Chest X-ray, AP view. Patient: 39 years old, sex F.
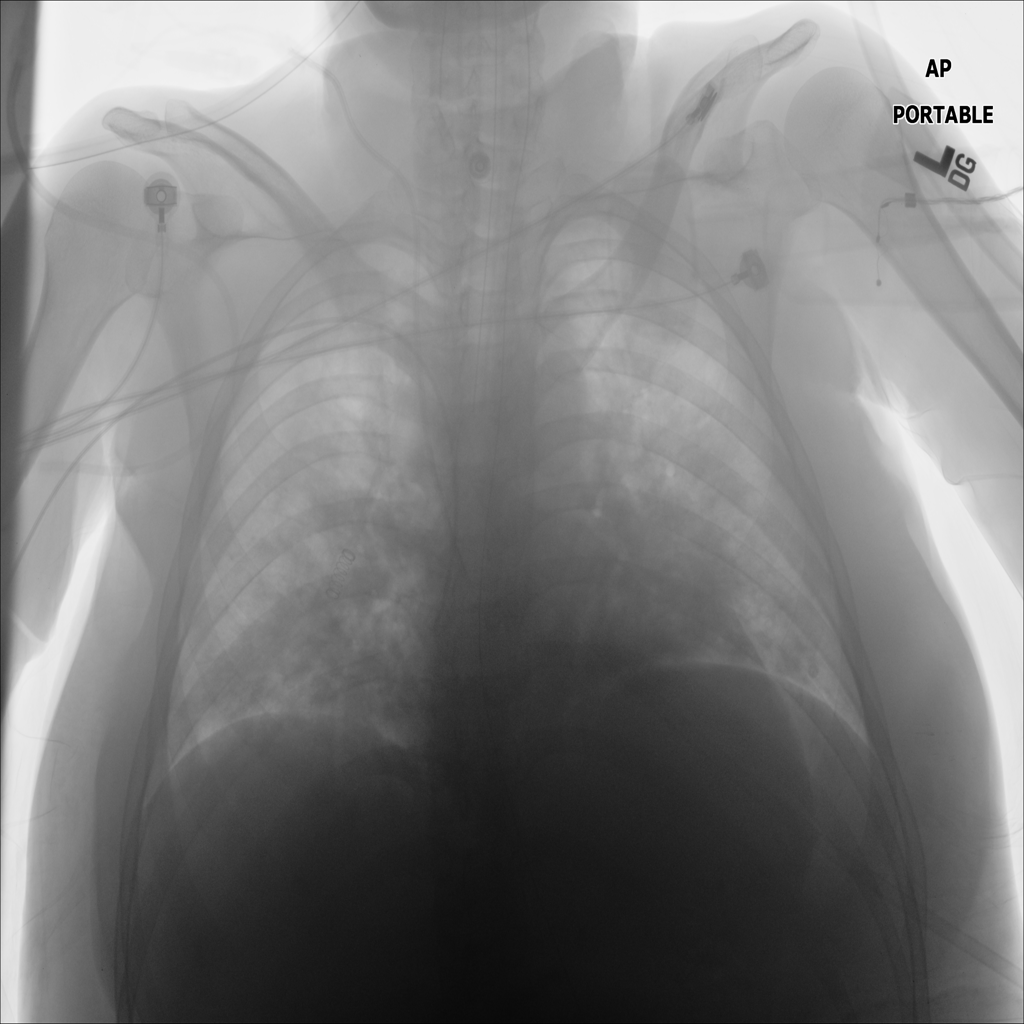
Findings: No Finding